Field crop: maize
Growth stage: 2
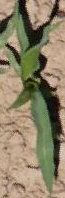
Species: maize